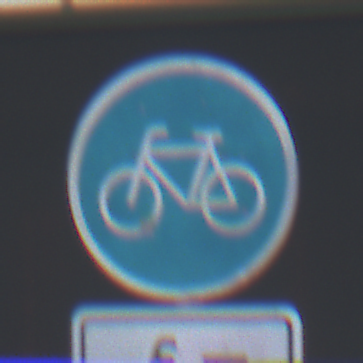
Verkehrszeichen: Radweg
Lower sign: EinspurigeFahrzeugeFrei2
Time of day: MorningAfternoon
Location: Outdoor (Suburban)
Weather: Overcast
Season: NotSpecified
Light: Natural